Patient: sex M, age 60
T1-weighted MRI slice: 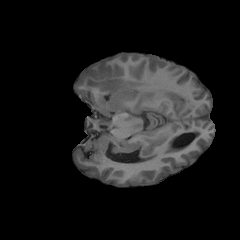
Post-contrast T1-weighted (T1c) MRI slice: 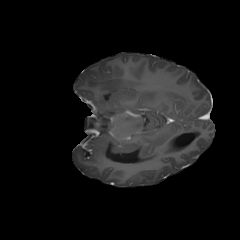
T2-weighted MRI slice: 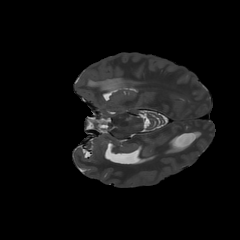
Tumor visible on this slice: yes
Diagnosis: Glioblastoma, IDH-wildtype
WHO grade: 4